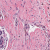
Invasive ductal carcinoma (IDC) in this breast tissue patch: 0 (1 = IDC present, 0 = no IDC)